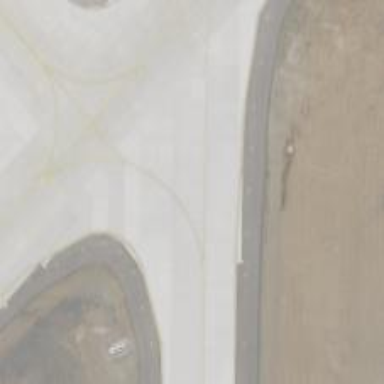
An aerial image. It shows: Image of taxiway at airport.